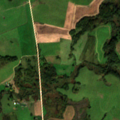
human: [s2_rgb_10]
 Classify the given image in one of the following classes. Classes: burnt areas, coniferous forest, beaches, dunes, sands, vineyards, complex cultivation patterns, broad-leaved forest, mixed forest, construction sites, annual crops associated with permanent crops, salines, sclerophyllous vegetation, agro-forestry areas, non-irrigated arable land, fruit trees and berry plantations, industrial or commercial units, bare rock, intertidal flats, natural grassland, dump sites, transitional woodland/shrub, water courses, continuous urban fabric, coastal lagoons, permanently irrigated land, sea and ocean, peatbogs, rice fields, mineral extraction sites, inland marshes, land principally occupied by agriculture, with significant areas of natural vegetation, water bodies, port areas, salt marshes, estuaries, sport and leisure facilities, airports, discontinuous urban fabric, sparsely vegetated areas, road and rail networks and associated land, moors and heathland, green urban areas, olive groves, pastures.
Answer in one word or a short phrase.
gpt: non-irrigated arable land, pastures, land principally occupied by agriculture, with significant areas of natural vegetation, transitional woodland/shrub